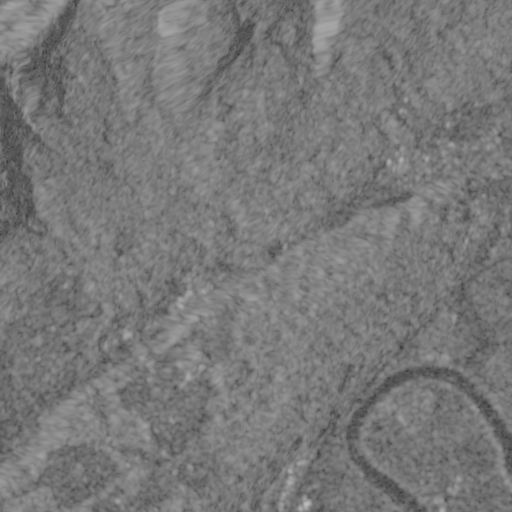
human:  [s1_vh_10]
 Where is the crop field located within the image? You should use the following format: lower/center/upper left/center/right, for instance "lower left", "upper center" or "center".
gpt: The crop field is located in the lower left of the image.
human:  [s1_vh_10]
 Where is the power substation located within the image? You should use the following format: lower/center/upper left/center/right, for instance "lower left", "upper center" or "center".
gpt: The power substation is located in the lower right of the image.
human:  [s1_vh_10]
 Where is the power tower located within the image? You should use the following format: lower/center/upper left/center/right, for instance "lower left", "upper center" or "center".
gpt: The power tower is located in the lower of the image.
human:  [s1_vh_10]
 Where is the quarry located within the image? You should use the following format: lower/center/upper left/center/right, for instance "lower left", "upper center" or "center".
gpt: The quarry is located in the center right of the image.
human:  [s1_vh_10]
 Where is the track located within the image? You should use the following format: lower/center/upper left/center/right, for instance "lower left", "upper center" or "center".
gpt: There is no track in the image.

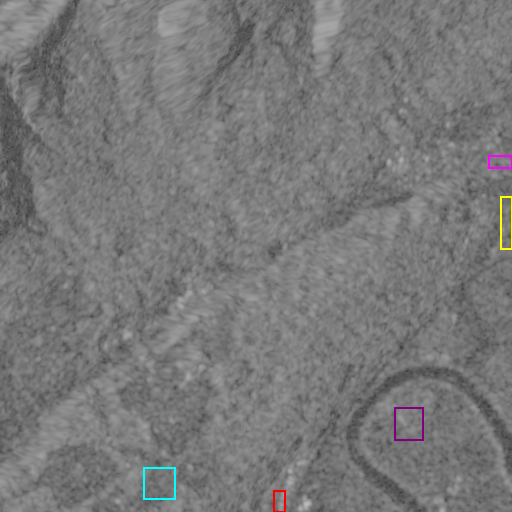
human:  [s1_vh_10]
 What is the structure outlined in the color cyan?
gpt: The structure outlined in cyan is a crop field.
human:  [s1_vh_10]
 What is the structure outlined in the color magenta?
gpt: The structure outlined in magenta is a park.
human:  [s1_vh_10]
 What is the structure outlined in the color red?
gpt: The structure outlined in red is a parking lot.
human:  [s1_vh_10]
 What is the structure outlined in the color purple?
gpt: The structure outlined in purple is a power substation.
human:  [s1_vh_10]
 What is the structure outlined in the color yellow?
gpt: The structure outlined in yellow is a quarry.
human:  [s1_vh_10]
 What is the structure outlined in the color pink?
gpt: There is no pink outline.